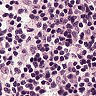
Metastatic tissue present: no